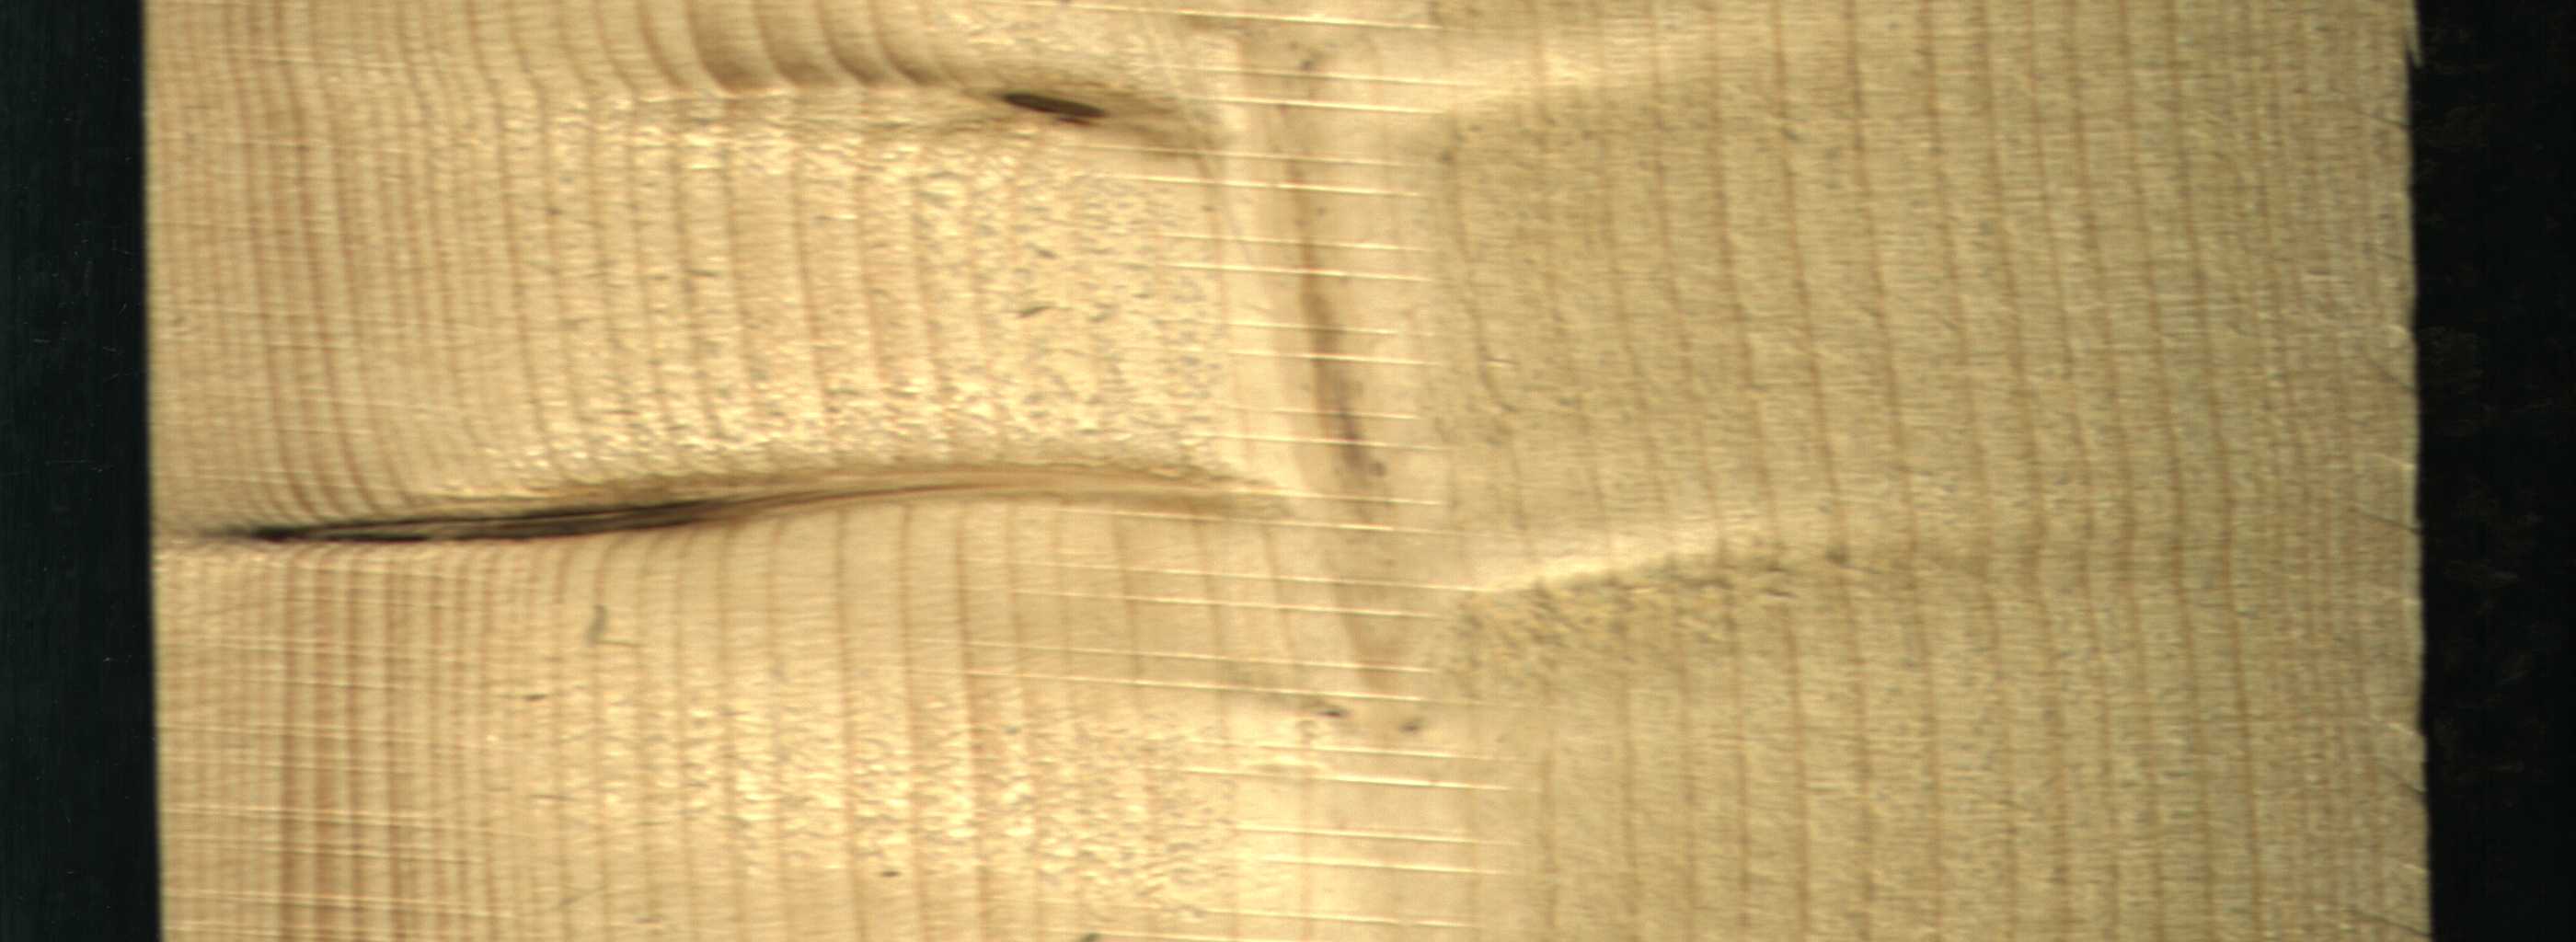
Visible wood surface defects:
Dead_Knot
Live_Knot